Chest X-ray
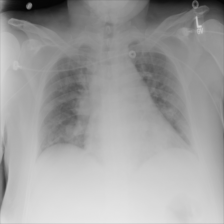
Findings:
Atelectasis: negative
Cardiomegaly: negative
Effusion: negative
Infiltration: negative
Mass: negative
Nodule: positive
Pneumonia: negative
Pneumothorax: negative
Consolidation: negative
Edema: negative
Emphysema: negative
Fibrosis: negative
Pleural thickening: negative
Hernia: negative